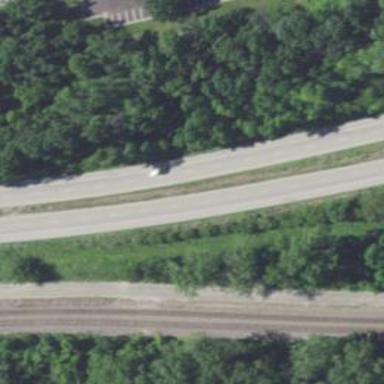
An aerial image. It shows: This image shows trunk highway that functions as expressway.